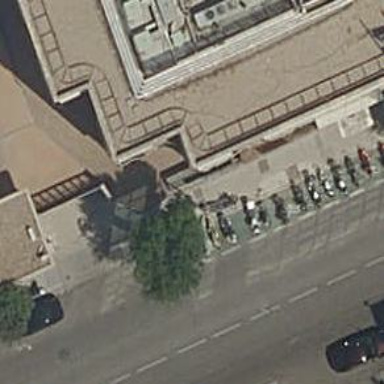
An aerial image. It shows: Motorcycle parking area.